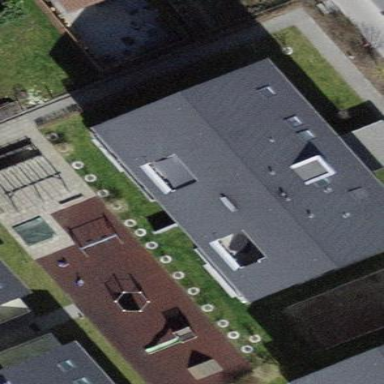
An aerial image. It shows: Playground area for leisure activities on the land.